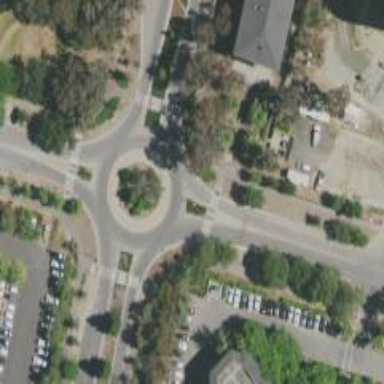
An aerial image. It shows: Tertiary road made of asphalt leading to roundabout junction.